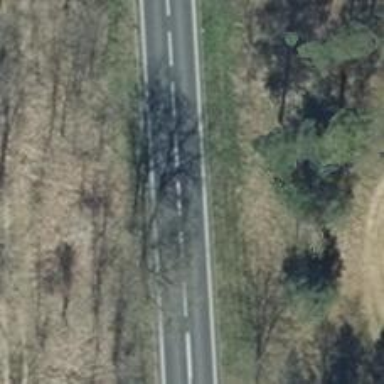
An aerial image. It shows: Asphalt road classified as primary highway.